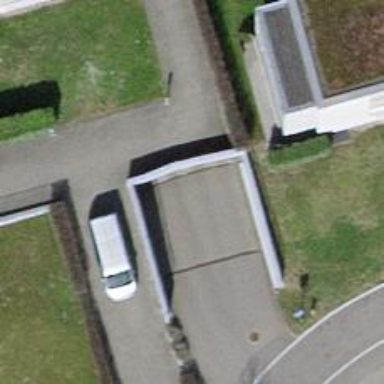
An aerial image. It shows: Parking entrance.